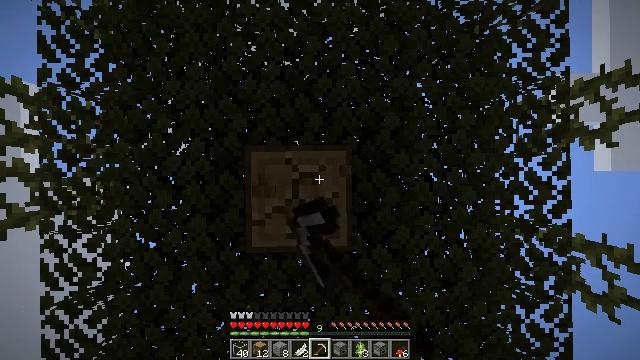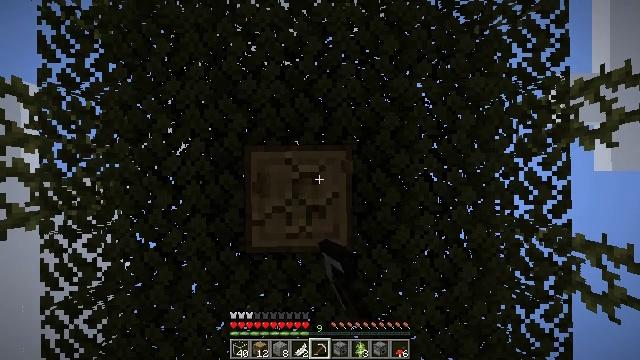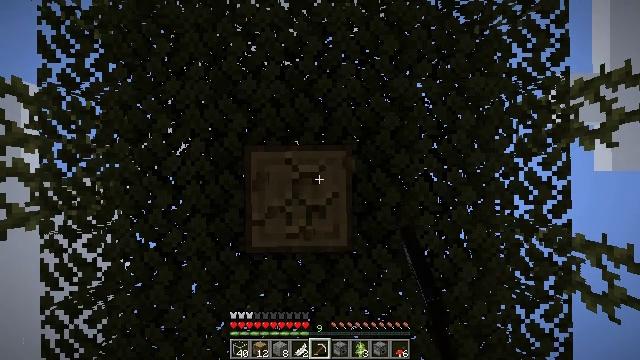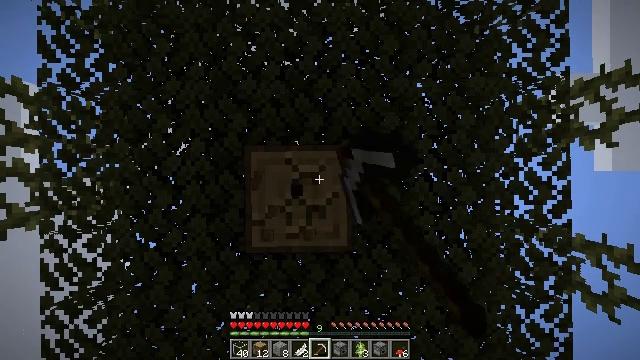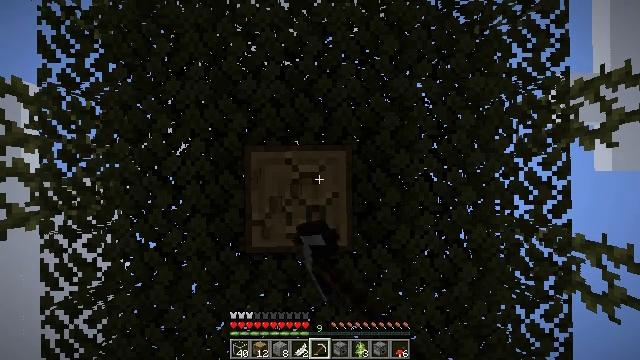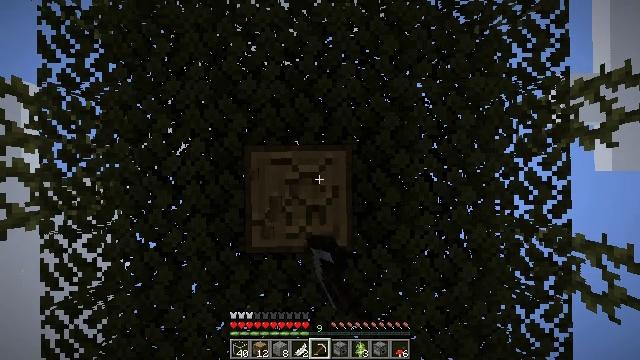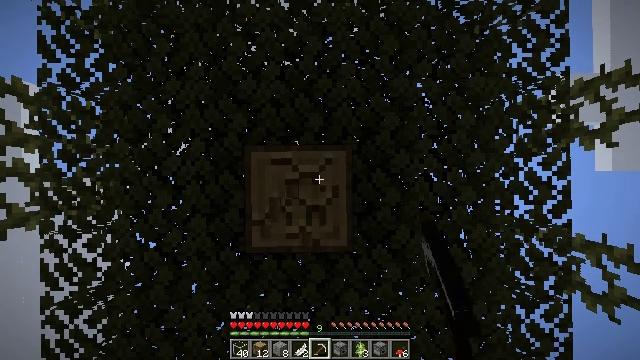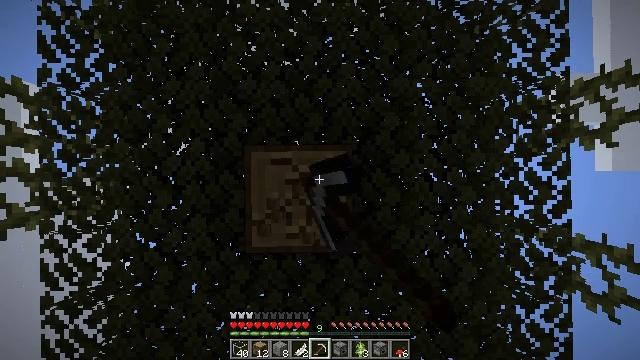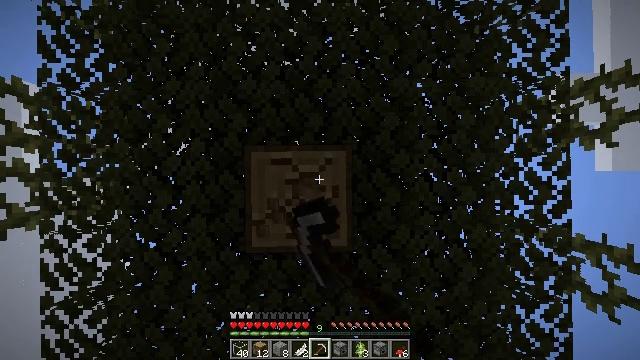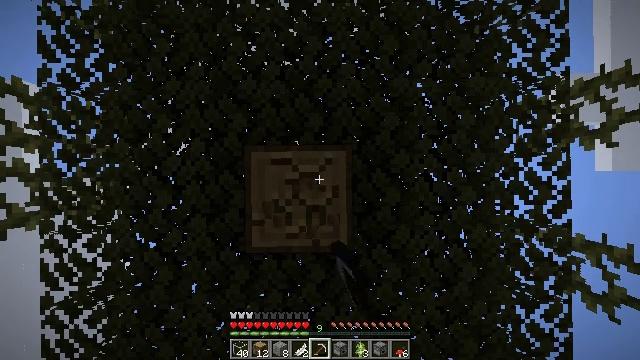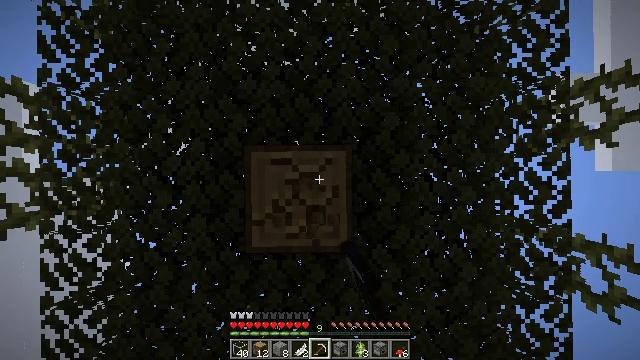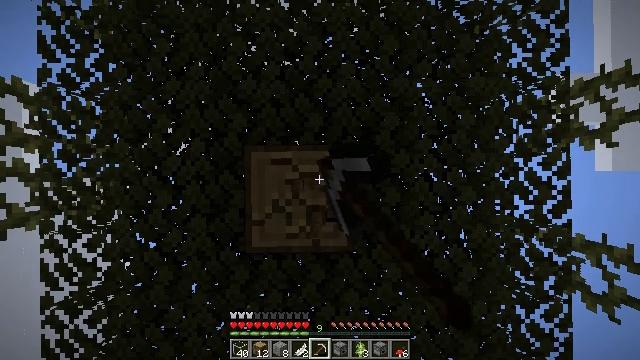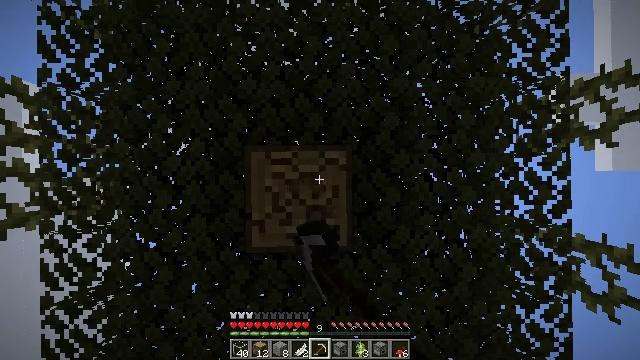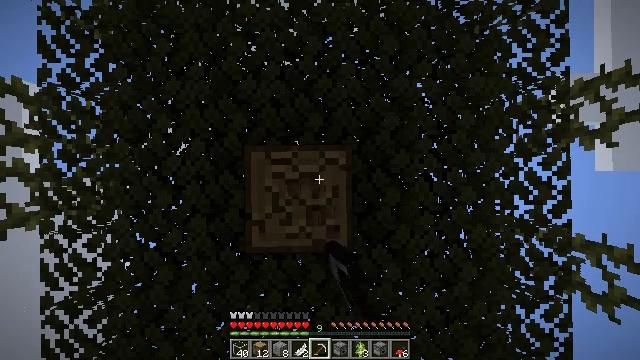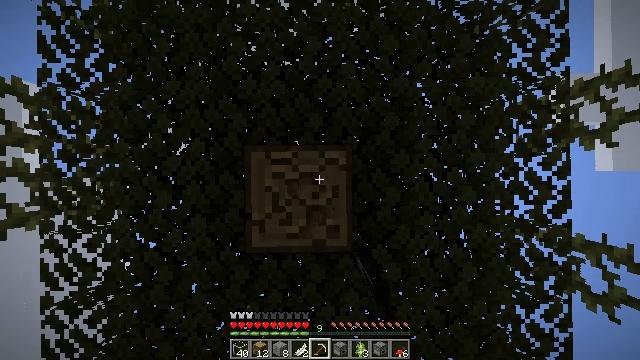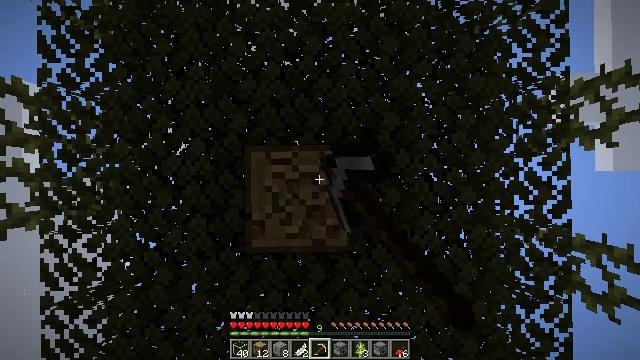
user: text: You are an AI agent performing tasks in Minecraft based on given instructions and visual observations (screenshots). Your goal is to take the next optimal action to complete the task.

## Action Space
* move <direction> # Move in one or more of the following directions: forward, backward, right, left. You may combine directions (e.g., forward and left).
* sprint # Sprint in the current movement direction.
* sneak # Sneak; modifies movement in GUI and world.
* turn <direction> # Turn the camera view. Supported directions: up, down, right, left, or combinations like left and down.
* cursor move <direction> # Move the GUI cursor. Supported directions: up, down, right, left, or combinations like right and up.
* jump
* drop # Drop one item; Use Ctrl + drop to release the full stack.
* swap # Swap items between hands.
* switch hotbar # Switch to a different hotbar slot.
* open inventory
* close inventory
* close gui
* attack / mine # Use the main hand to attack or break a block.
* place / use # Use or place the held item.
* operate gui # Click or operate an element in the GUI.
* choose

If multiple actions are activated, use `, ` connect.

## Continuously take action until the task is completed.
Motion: motion action
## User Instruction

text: Gather oak logs from trees.
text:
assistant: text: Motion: attack / mine
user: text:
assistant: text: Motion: attack / mine
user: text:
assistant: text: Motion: attack / mine
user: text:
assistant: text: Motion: attack / mine
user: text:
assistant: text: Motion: attack / mine
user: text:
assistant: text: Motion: attack / mine
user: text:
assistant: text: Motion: attack / mine
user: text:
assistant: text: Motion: attack / mine
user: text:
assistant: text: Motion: attack / mine
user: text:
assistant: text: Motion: attack / mine
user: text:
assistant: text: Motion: attack / mine
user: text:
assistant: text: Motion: attack / mine
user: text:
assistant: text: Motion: attack / mine
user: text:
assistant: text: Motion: attack / mine
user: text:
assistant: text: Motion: attack / mine
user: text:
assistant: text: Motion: attack / mine
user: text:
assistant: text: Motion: attack / mine
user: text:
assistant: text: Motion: attack / mine
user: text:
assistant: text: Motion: attack / mine
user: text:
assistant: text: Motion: attack / mine
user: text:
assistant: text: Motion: attack / mine
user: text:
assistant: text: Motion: attack / mine
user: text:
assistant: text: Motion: attack / mine
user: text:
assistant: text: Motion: attack / mine
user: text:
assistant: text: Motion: attack / mine
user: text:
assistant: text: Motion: attack / mine
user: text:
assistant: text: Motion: attack / mine
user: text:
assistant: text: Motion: attack / mine
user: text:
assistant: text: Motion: attack / mine
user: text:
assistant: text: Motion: attack / mine